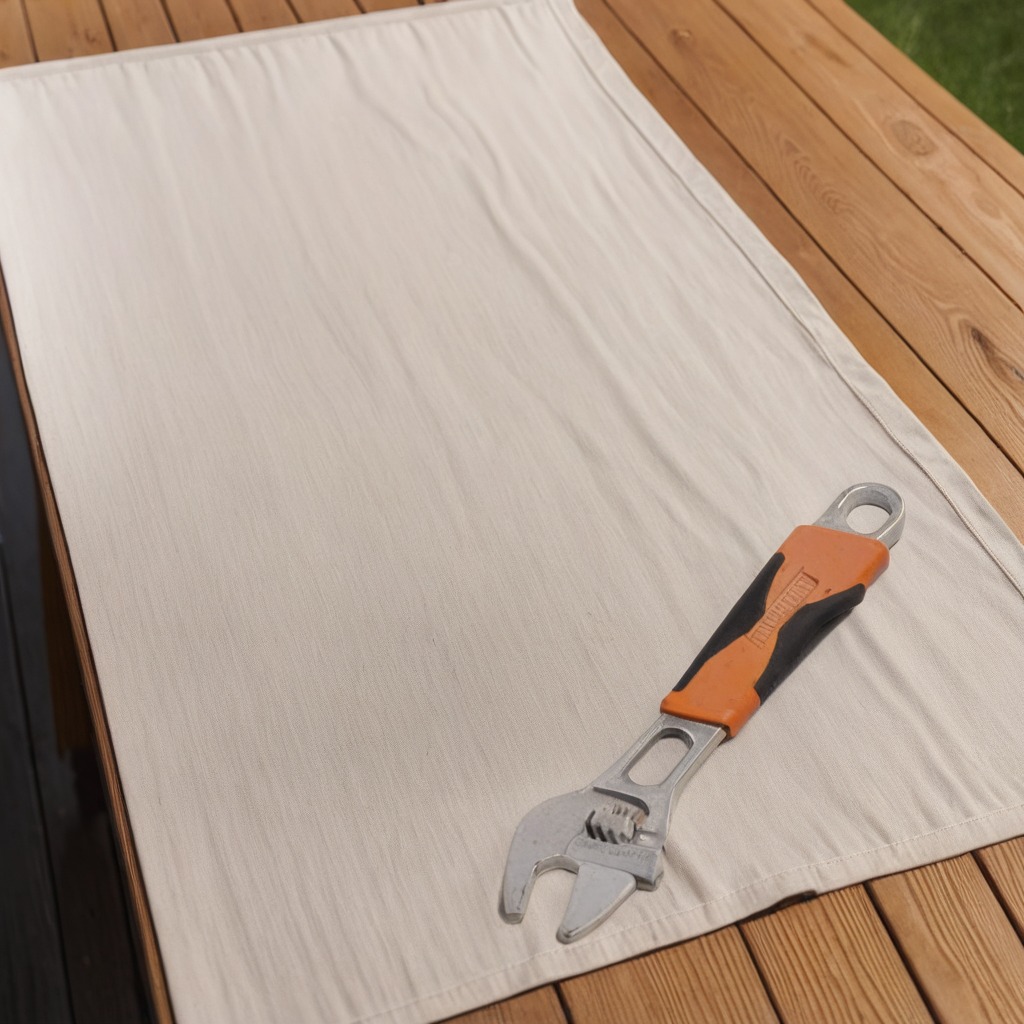
A wrench lying on the wooden table in an outdoor workshop.